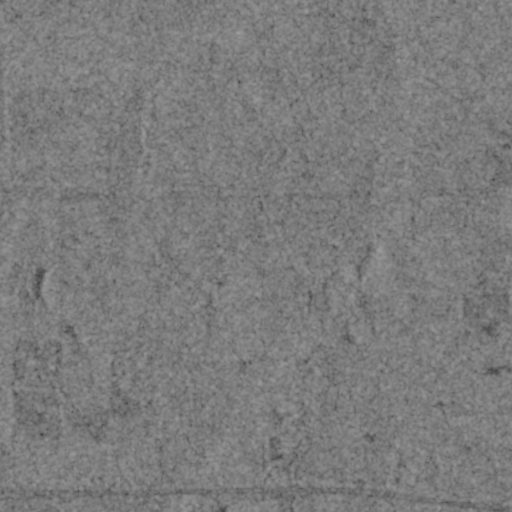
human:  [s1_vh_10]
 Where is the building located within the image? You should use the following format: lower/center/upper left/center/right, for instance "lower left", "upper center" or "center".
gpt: The building is located in the center right of the image.
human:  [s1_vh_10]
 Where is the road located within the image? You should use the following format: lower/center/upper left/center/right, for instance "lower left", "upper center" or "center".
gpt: There is no road in the image.

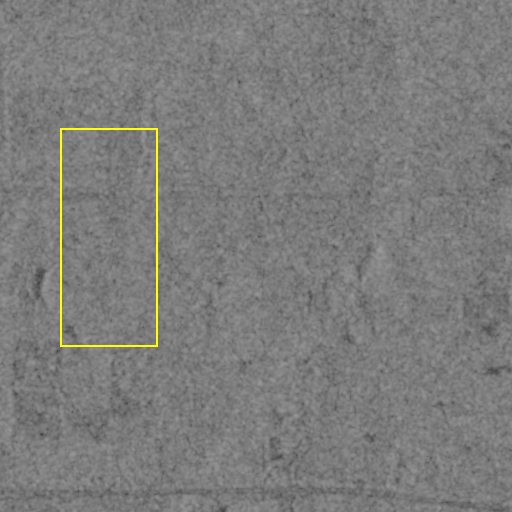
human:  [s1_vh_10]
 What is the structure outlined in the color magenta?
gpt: There is no magenta outline.
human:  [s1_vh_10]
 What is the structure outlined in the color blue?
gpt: There is no structure outlined in blue.